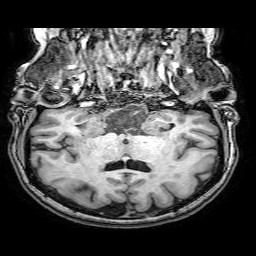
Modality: T1w
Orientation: sagittal
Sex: female
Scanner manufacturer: philips
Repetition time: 0.00814 s
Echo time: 0.00372 s